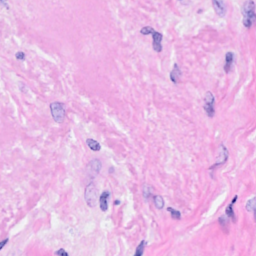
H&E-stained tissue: Breast